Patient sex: F
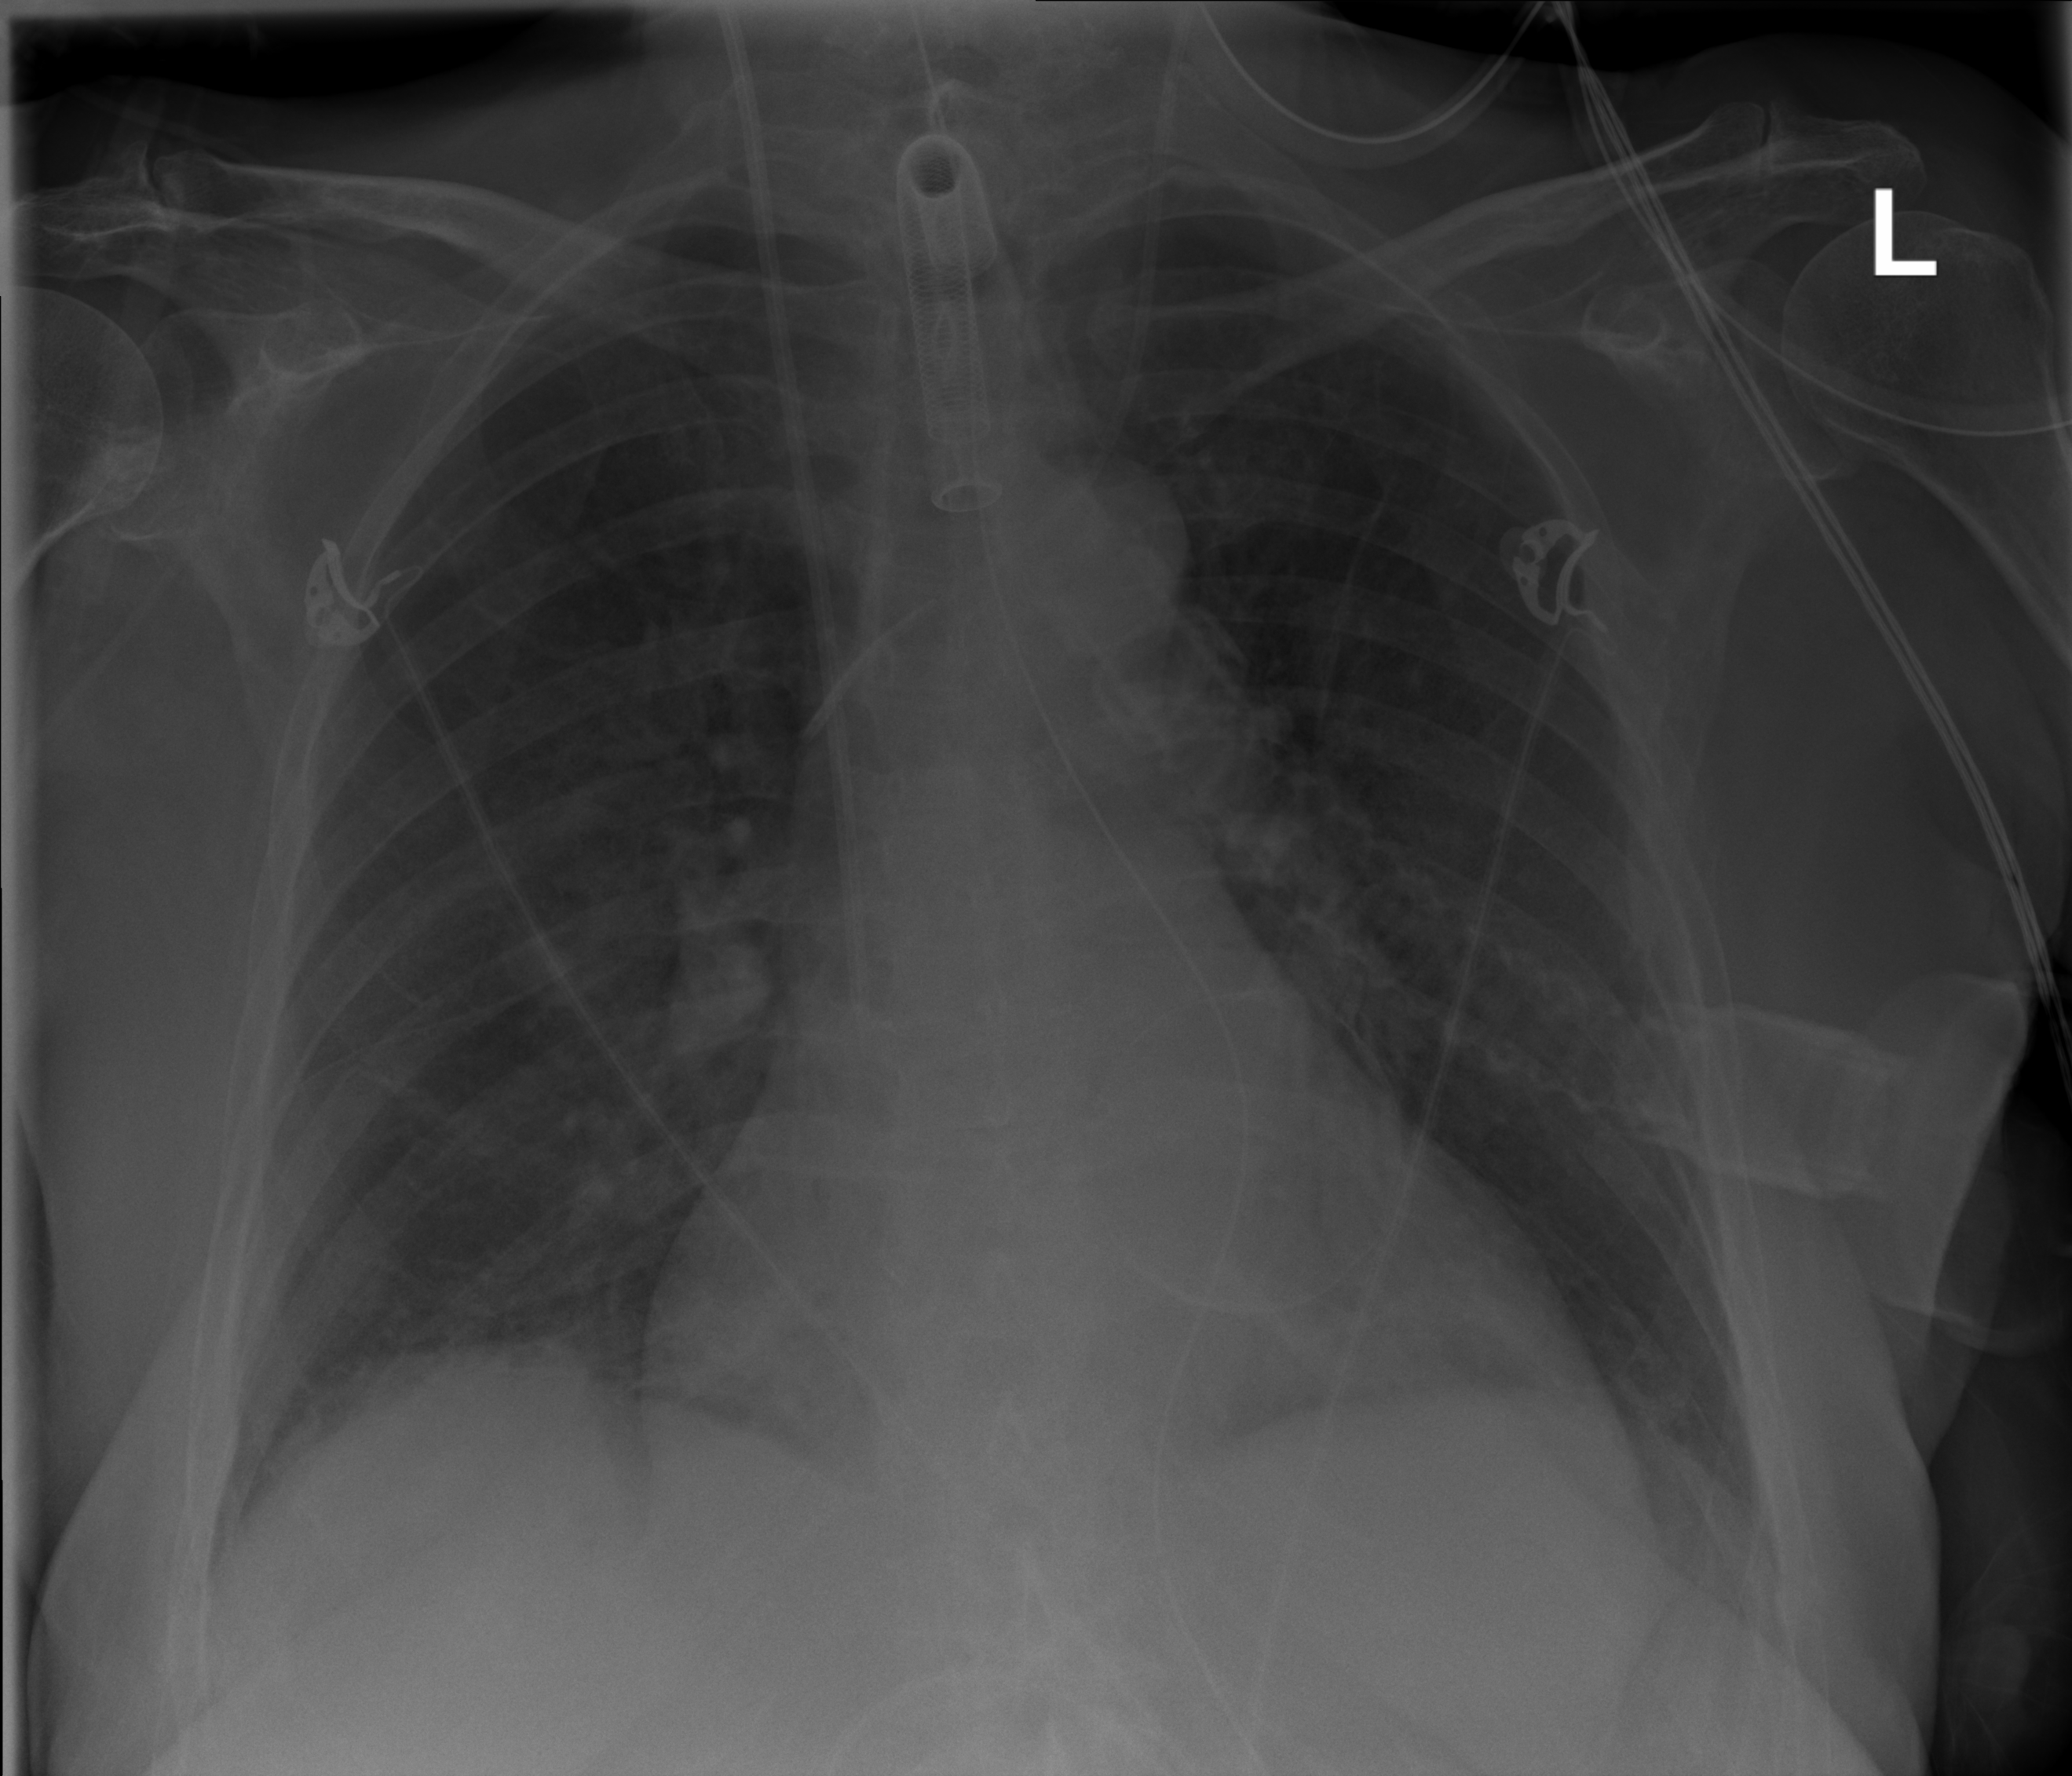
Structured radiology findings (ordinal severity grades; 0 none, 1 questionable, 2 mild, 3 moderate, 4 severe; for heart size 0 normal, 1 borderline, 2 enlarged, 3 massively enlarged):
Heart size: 2
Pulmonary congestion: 0
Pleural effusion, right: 0
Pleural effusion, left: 0
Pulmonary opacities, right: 0
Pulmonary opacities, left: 0
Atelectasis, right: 2
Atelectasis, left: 1